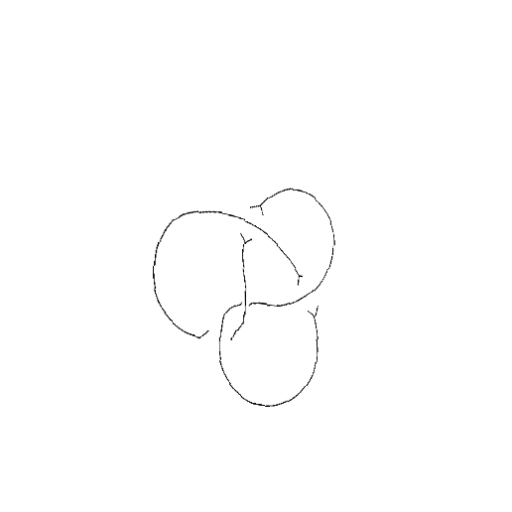
Crossing number: 4